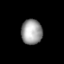
Tissue: lung
Cell type: Epithelial cells
Senescence score: 0.1884
Nuclear area (px): 516
Mean DAPI intensity: 157.231